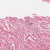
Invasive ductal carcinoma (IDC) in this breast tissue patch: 0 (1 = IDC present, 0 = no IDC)